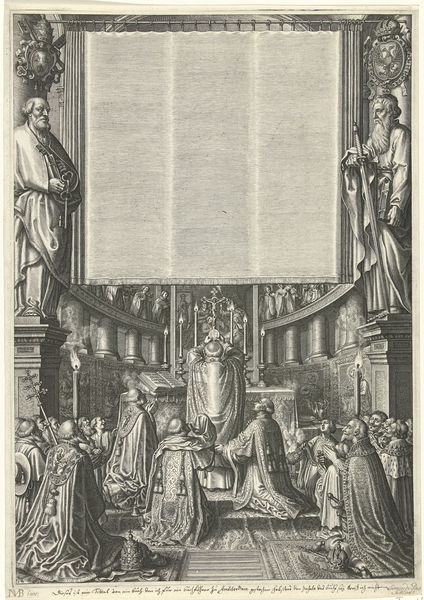
Titel: Kerkinterieur met eucharistieviering
Künstler: Simon van de Passe
Standort: Amsterdam
Institution: Rijksmuseum
Schlagwörter: gravure, esquisse, dessin, église, statue, scène, pape, abside, clergé, image, prêtre, religieux, consécration, presbitaire